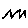
Label: zigzag